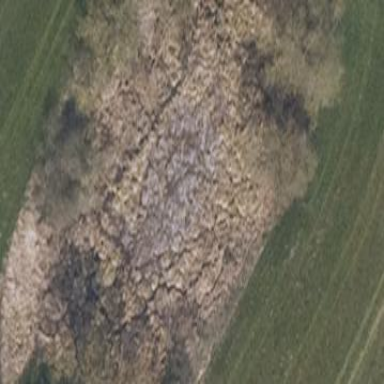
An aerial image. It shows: Swamp in wetland area.